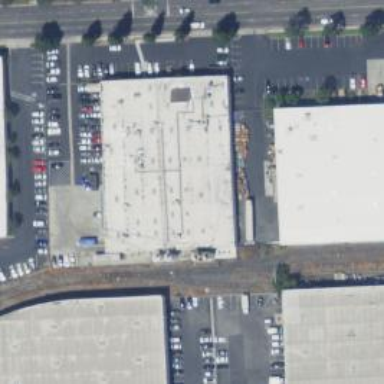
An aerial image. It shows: Factory building.